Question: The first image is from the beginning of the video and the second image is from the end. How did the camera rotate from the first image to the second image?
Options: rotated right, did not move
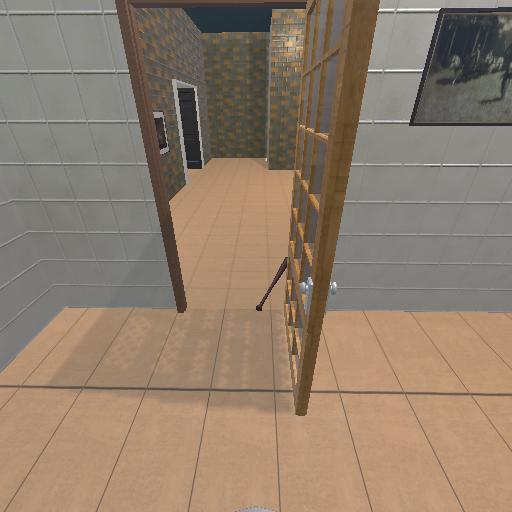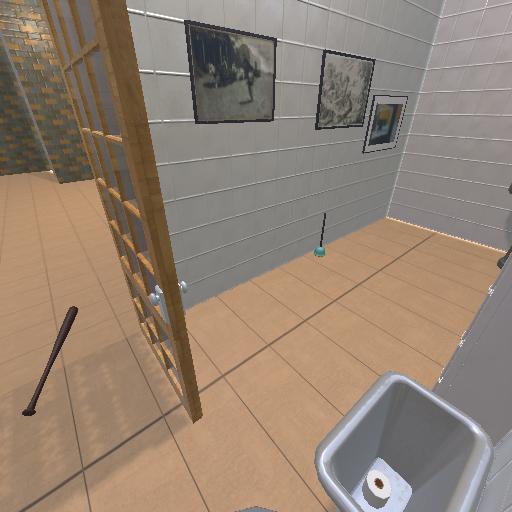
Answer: rotated right